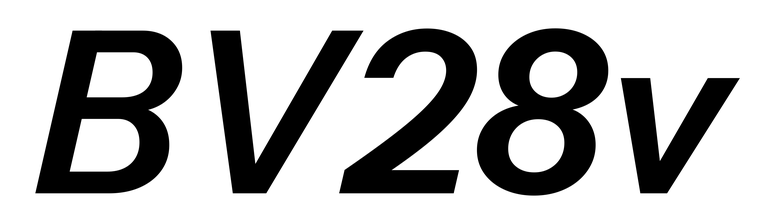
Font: InstrumentSans-Italic_SemiBold_Italic